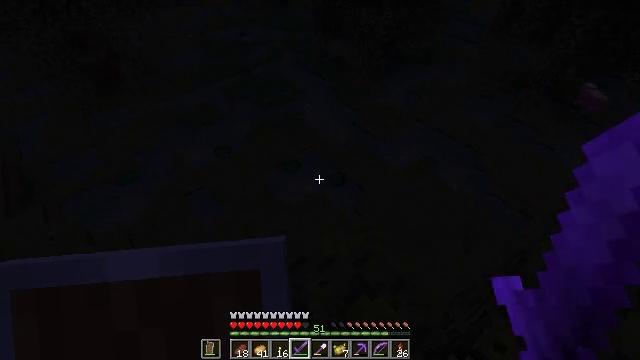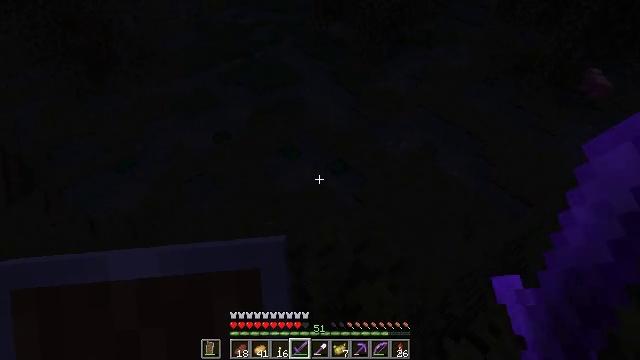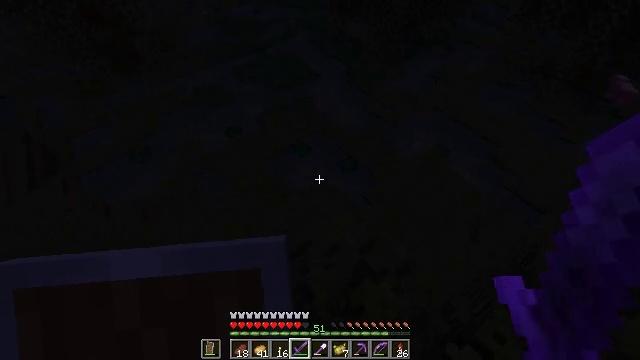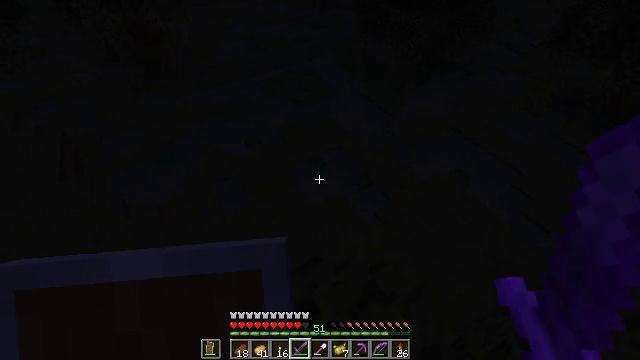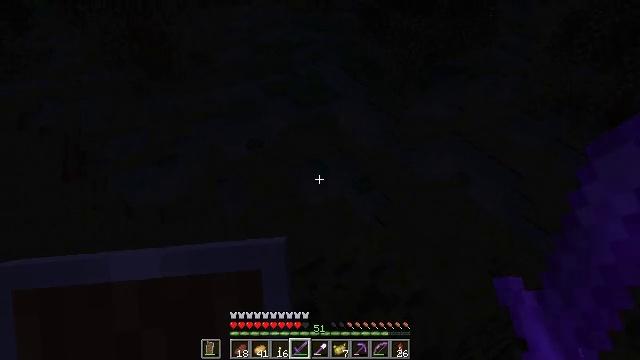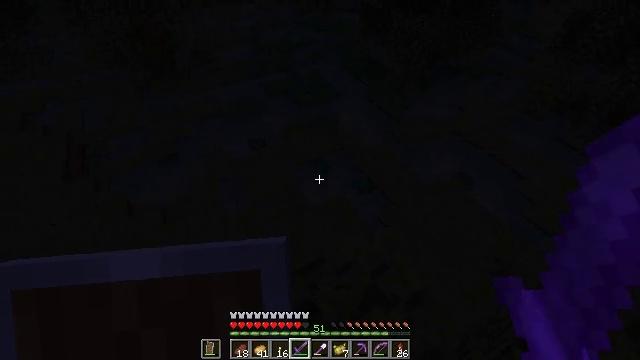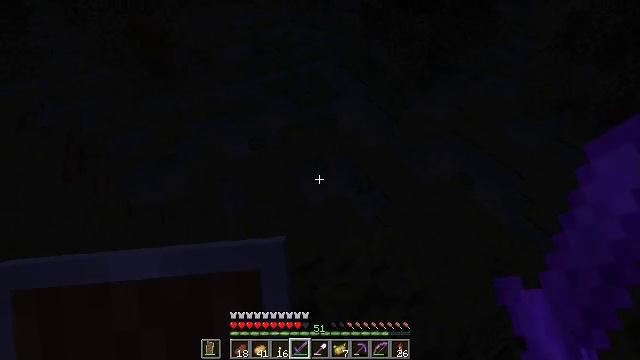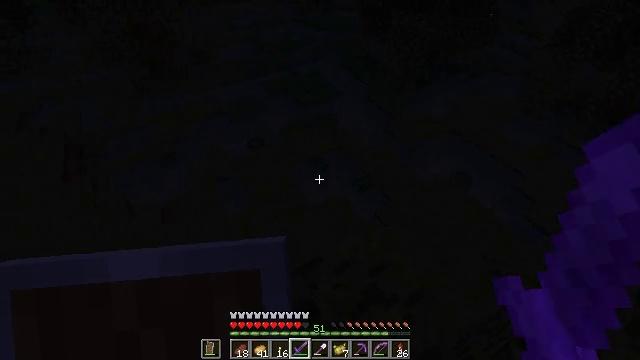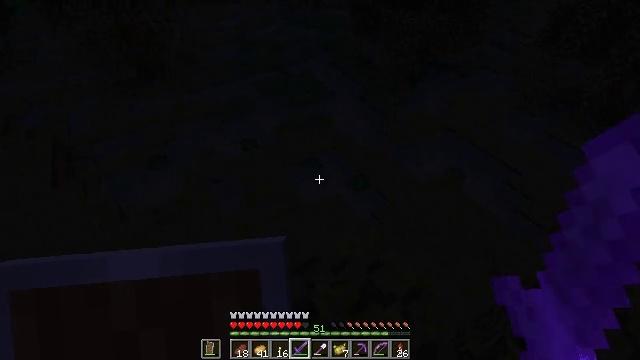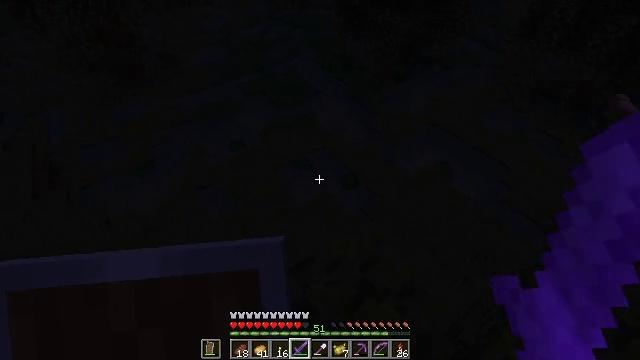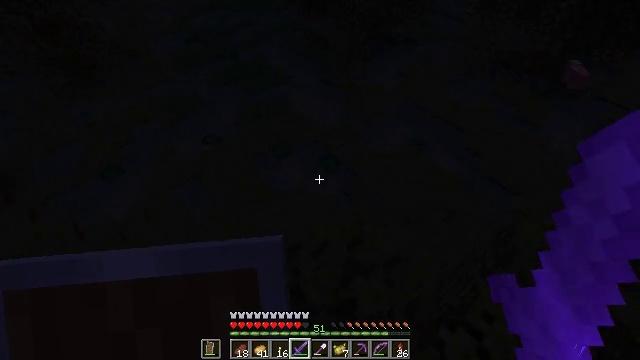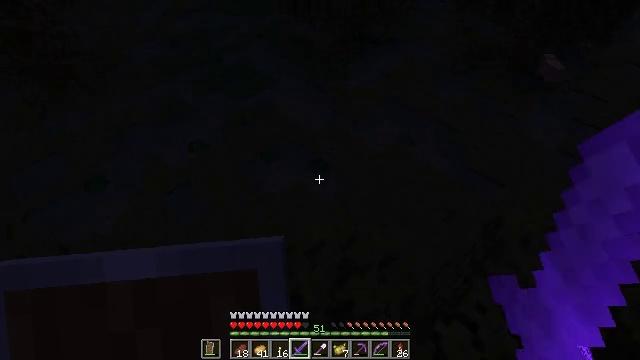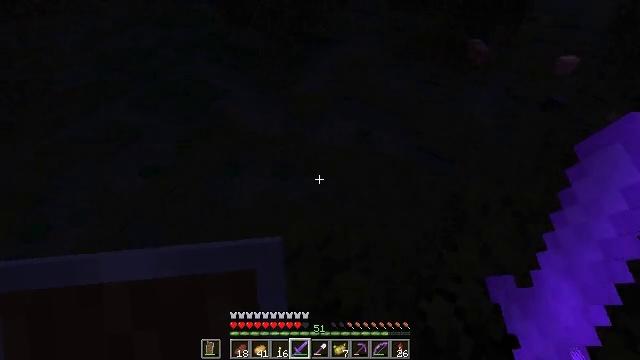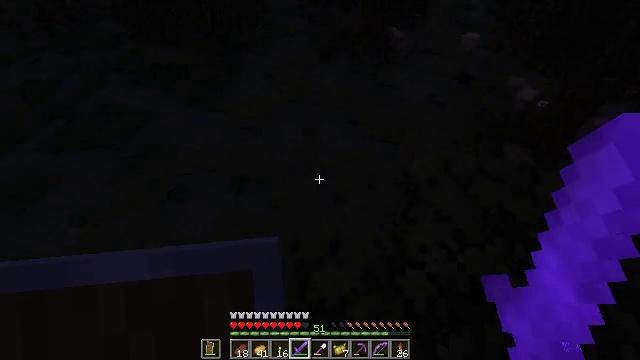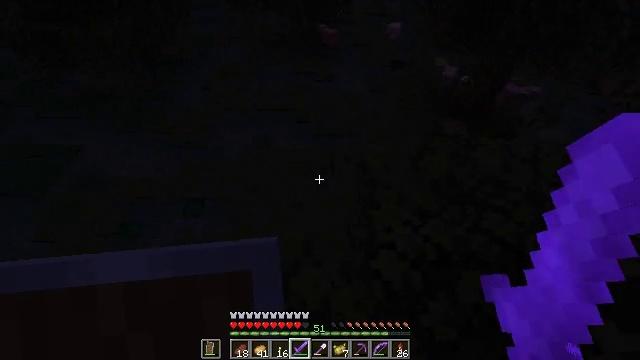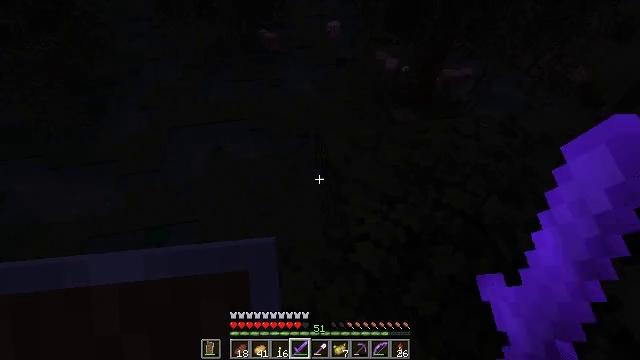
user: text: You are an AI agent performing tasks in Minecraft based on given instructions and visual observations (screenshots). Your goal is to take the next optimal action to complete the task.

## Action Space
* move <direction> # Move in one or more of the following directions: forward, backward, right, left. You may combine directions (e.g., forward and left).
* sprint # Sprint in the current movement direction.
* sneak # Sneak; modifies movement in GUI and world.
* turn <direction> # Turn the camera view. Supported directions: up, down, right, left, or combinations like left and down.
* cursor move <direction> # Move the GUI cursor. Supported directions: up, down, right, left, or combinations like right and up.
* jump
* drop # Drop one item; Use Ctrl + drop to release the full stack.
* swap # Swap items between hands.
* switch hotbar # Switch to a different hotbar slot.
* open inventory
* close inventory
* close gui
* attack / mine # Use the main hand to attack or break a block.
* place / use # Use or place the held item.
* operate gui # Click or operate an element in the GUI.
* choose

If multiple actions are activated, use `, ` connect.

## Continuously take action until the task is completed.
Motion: motion action
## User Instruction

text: Hunt a slime.
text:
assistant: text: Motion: turn down
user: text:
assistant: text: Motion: turn left
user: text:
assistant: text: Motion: turn left and up
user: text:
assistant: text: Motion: no_op
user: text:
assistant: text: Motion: no_op
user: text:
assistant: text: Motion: no_op
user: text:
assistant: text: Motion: no_op
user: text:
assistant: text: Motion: turn right
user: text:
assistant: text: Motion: turn right
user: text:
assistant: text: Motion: turn right and down
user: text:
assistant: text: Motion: turn right
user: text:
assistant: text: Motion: turn right
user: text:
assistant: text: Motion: turn right
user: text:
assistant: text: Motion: turn right
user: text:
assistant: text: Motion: turn right
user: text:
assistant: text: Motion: turn right and up
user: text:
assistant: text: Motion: turn right
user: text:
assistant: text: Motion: turn right
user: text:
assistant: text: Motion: turn right and up
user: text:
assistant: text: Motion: turn right and up
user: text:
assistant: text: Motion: turn right and up
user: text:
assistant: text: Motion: no_op
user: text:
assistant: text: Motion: no_op
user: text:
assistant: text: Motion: no_op
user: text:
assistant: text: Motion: no_op
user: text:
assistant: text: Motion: no_op
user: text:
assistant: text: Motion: no_op
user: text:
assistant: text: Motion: no_op
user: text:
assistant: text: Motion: no_op
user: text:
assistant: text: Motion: no_op